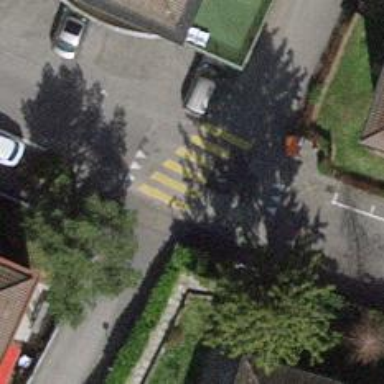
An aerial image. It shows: Uncontrolled zebra crossing with zebra markings.